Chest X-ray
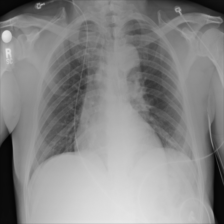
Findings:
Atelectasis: negative
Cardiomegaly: negative
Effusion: negative
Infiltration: negative
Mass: negative
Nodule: negative
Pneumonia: negative
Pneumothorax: negative
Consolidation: negative
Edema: negative
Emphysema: negative
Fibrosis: negative
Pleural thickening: negative
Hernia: negative